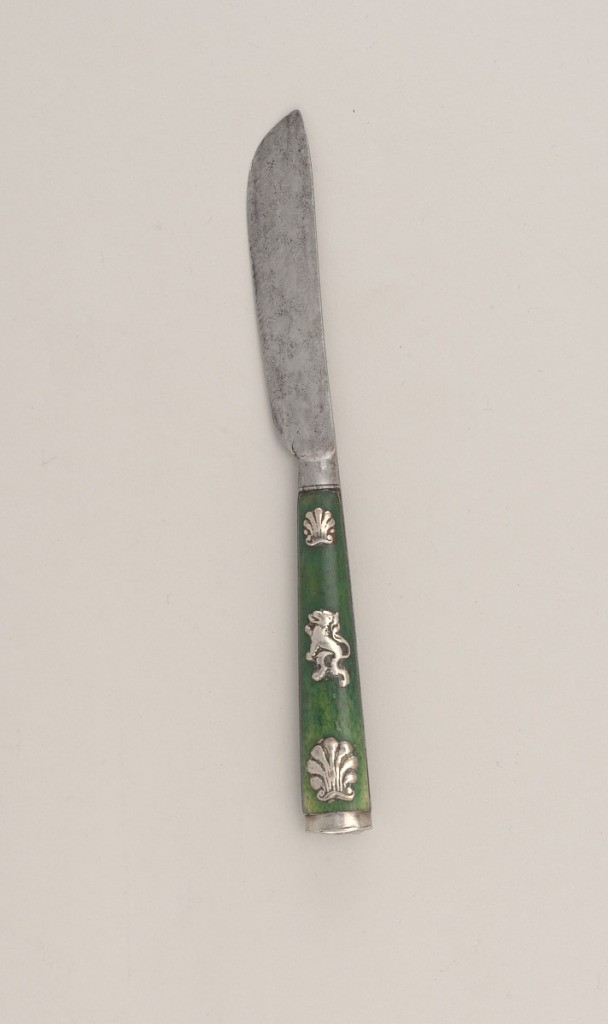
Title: Knife with Green-stained Ivory and Silver Applique Handle
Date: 1730–50
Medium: green-stained ivory, steel, silver
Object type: knife
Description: Blade has straight upper edge, lower edge tapering towards the point, rounded bolster. Ivory handle, painted green. Three silver appliques on each side of the handle in the form of a lion an two scallops. Silver mount on top of handle has floral decoration.